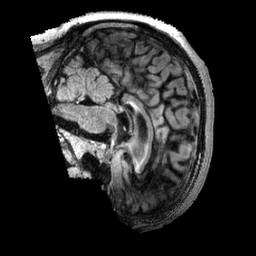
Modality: FLAIR
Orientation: sagittal
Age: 54
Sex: male
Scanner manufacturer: siemens
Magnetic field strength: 3 T
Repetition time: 5 s
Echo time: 0.387 s